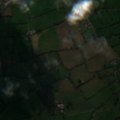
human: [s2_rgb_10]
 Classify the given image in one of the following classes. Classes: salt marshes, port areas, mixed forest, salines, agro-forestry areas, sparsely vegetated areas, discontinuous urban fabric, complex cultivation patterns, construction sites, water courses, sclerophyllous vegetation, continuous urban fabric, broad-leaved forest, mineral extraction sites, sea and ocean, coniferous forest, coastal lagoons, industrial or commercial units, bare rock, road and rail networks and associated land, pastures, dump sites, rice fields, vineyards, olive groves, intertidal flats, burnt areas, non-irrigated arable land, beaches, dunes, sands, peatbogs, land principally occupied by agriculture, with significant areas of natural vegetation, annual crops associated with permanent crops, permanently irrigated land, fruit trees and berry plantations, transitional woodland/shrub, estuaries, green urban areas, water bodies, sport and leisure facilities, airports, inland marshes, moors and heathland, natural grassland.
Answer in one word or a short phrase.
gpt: pastures